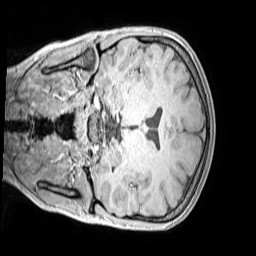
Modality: MP2RAGE
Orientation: coronal
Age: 12
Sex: female
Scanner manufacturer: siemens
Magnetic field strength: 3 T
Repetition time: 4 s
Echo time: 0.00299 s